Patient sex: M
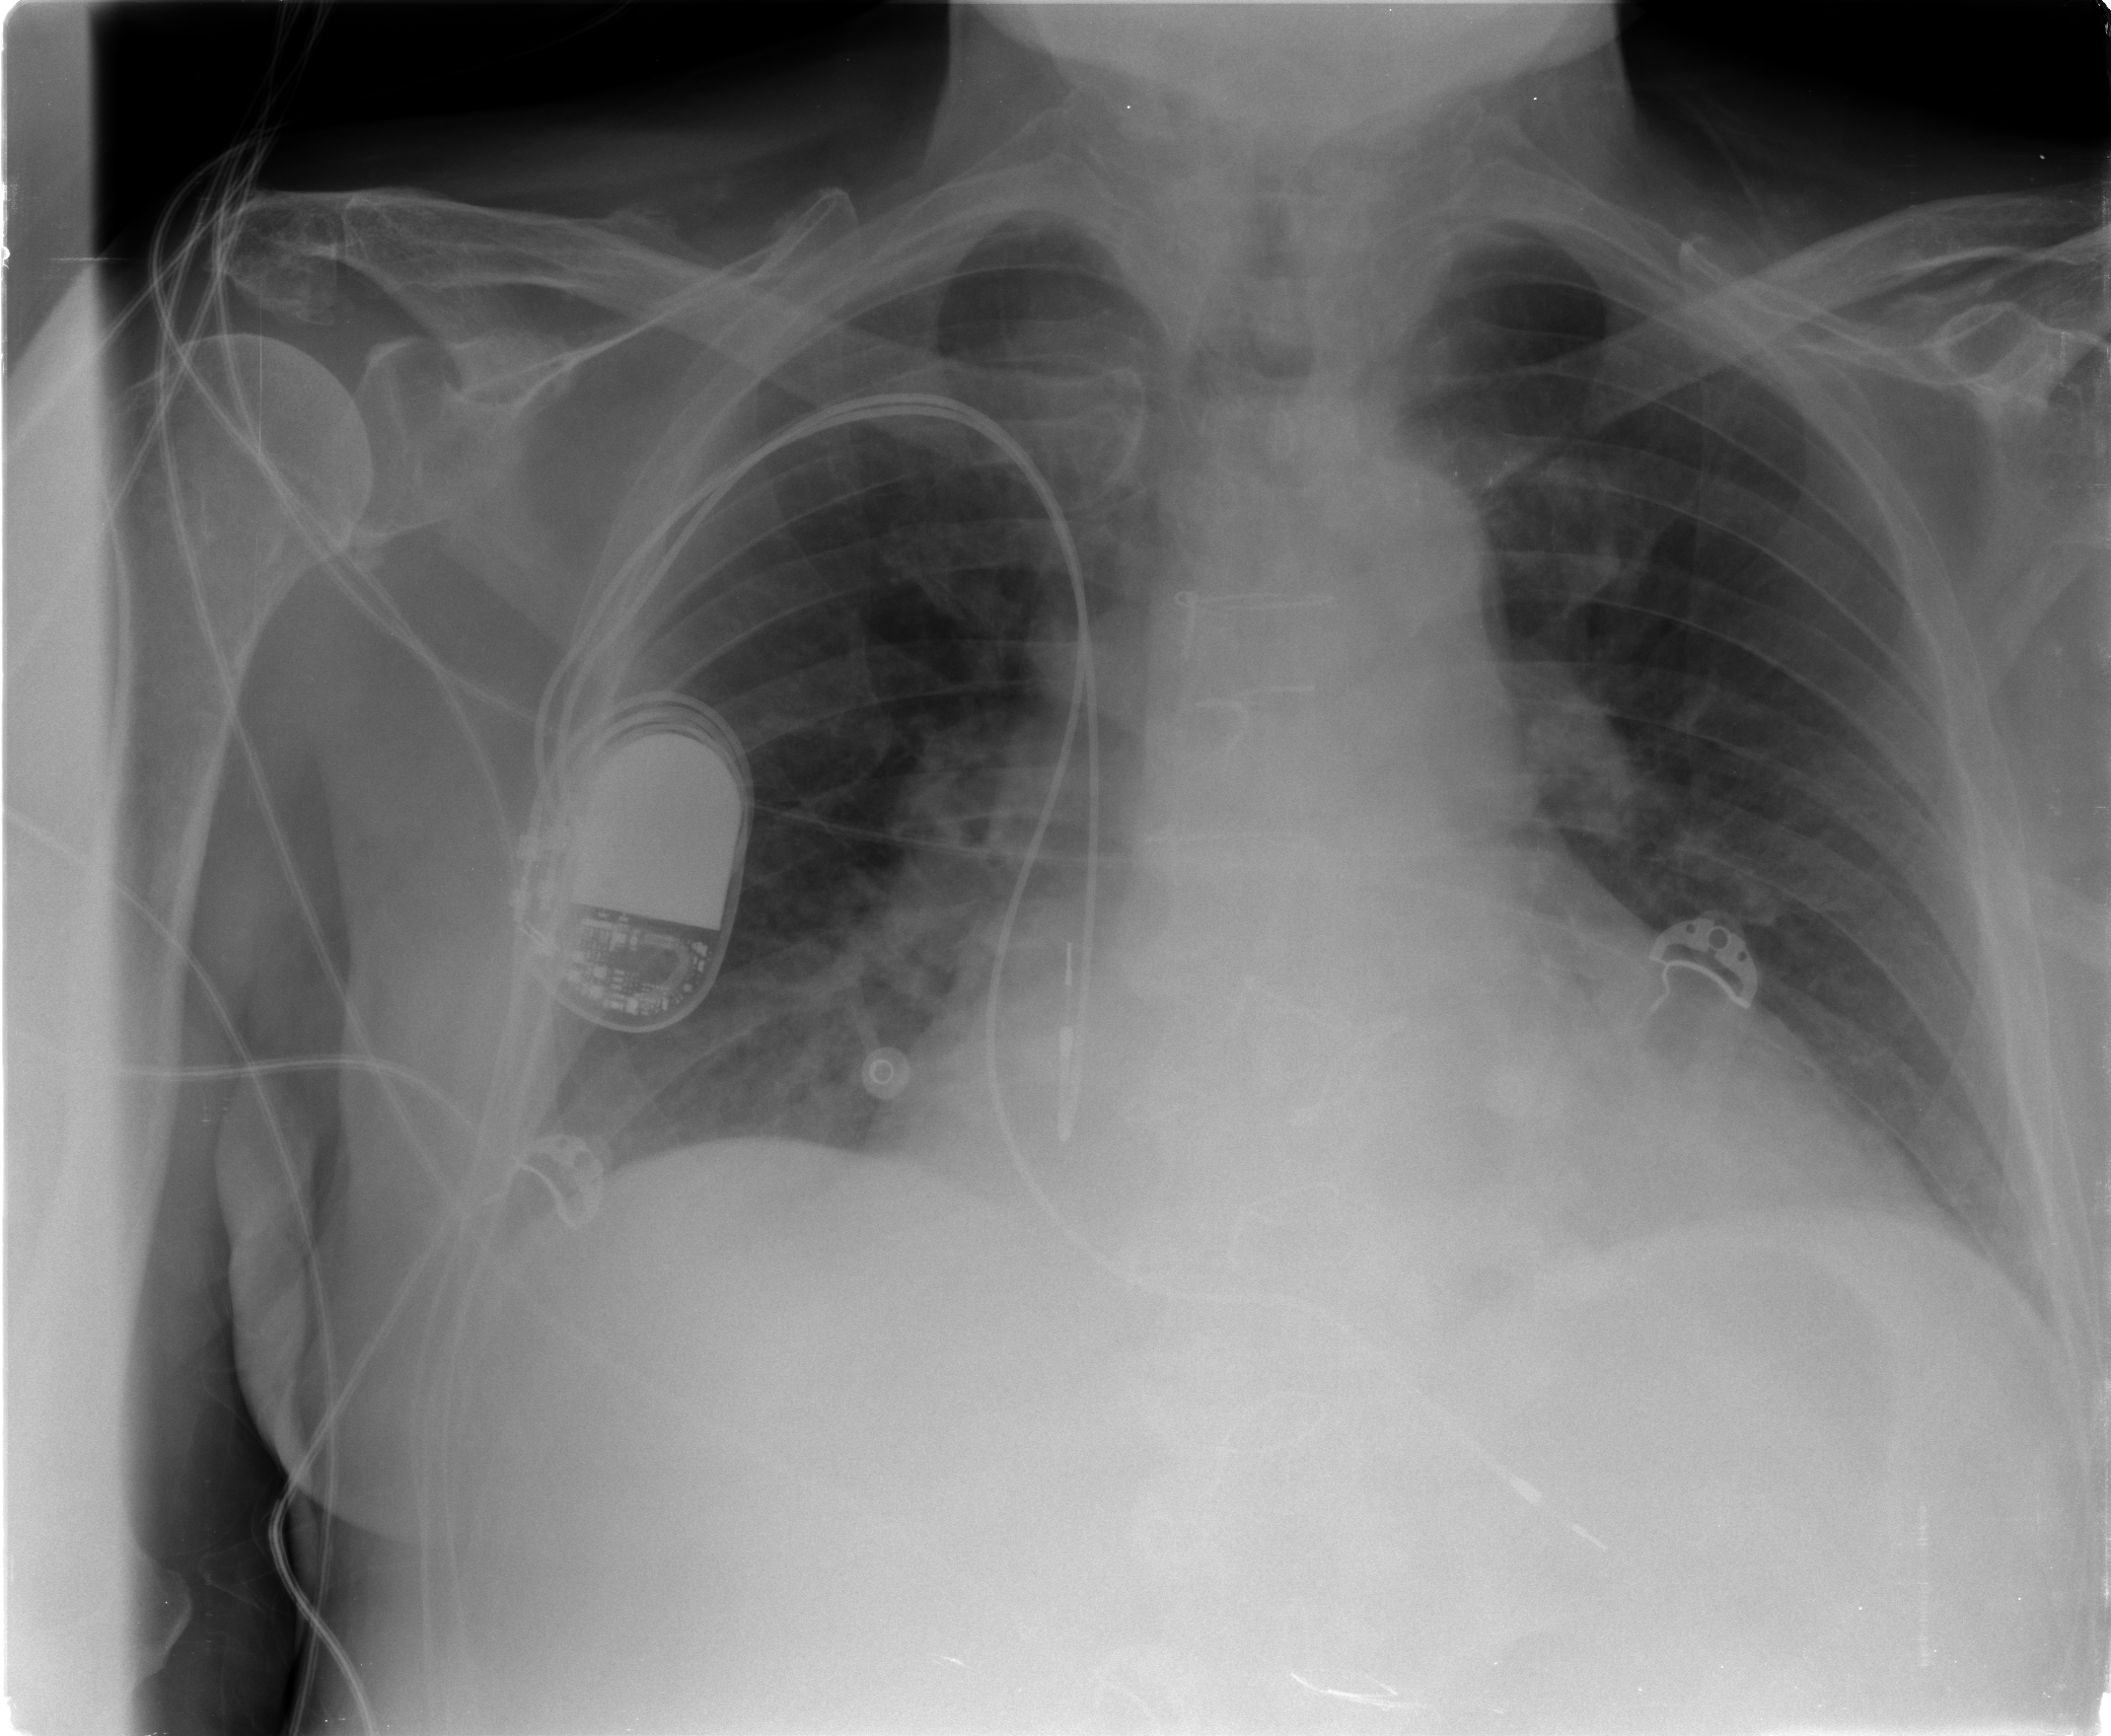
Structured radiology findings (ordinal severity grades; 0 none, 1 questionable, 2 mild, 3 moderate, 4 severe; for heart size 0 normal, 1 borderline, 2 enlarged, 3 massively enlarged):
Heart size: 2
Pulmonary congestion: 0
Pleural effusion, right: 0
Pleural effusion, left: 0
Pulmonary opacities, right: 1
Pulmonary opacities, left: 0
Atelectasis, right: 0
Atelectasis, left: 0